Field crop: tomato
Growth stage: 1
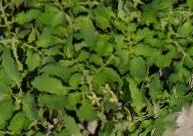
Species: tomato